【题型】选择题　【知识点】立体几何　【难度】easy
下图是一个圆台的侧面展开图，已知 \(BA=12\)，\(BD=6\) 且 \(\angle ABC=120^\circ\)，则该圆台的体积为( )

\vspace{0.5em}
\noindent A. \(112\sqrt{2}\pi\) \quad B. \(\dfrac{7\sqrt{2}}{3}\pi\)

\vspace{0.5em}
\noindent C. \(\dfrac{28\sqrt{2}}{3}\pi\) \quad D. \(\dfrac{112\sqrt{2}}{3}\pi\)

\vspace{0.5em}
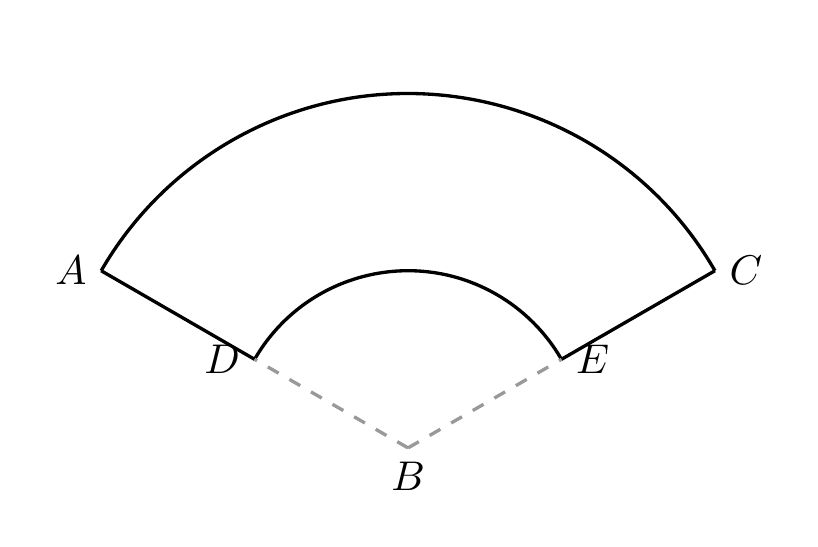
【解答】
\noindent \textbf{解析：} D 设圆台上底面圆半径为 \(r\)，下底面圆半径为 \(R\)，母线长为 \(l\)，高为 \(h\)，

依题意，\(2\pi r = 6\times\dfrac{2\pi}{3}\)，\(2\pi R = 12\times\dfrac{2\pi}{3}\)，

解得 \(r=2\)，\(R=4\)，而圆台的母线长 \(l=AD=BA-DA=6\)，

因此圆台的高 \(h=\sqrt{l^2-(R-r)^2}=4\sqrt{2}\)，

所以圆台的体积 \(V=\dfrac{1}{3}(\pi r^2+\pi R^2+\pi r R)h=\dfrac{1}{3}\times(4\pi+16\pi+8\pi)\times4\sqrt{2}=\dfrac{112\sqrt{2}}{3}\pi\). 故选 D.
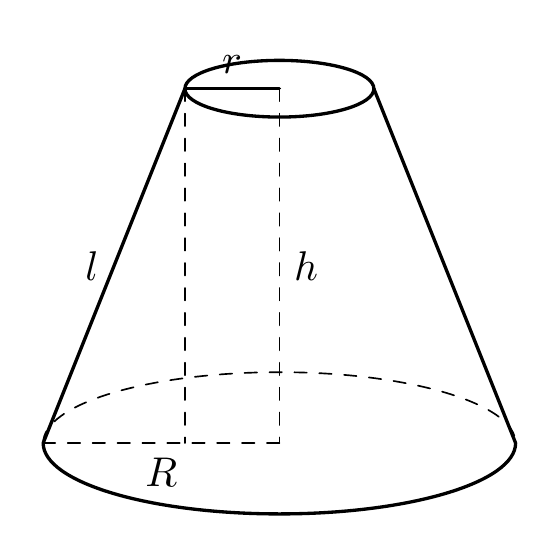